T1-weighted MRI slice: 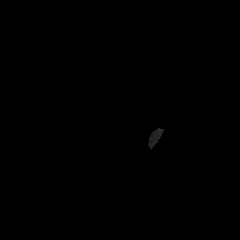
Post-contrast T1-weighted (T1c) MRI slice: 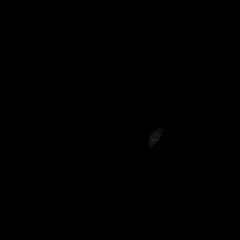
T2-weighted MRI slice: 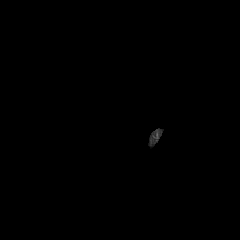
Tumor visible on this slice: no